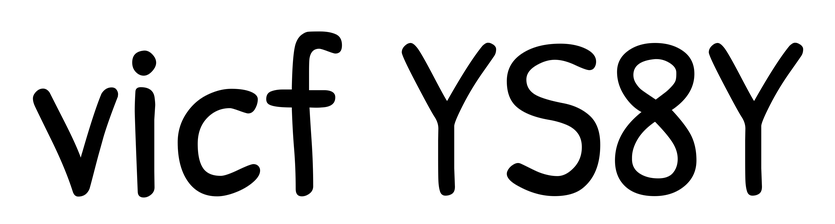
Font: PatrickHand-Regular